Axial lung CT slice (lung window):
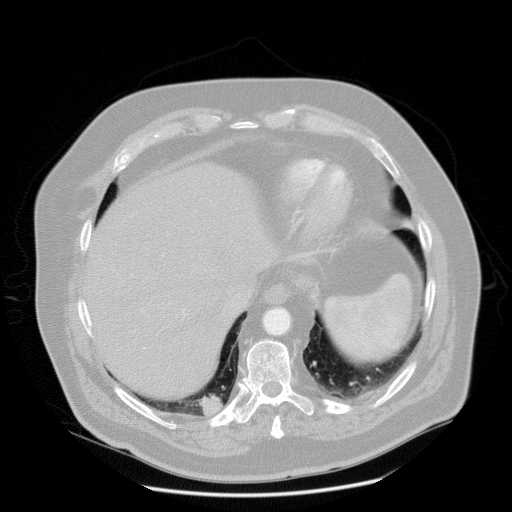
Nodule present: no